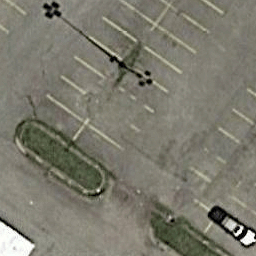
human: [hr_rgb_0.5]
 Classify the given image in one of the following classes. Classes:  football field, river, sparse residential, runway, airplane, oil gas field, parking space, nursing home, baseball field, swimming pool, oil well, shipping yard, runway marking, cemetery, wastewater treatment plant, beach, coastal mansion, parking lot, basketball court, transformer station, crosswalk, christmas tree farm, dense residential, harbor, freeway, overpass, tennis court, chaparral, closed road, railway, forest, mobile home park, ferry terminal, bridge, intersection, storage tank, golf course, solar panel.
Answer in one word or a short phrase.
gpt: parking space